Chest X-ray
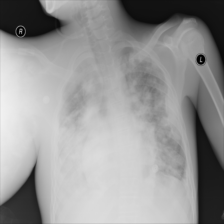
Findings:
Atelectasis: negative
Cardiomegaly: negative
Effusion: positive
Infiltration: negative
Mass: positive
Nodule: negative
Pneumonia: negative
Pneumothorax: negative
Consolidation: negative
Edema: negative
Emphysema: negative
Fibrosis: negative
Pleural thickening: negative
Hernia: negative